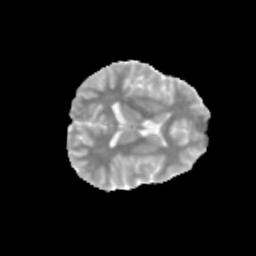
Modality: MD
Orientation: axial
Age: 13
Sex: female
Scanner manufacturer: siemens
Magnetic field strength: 3 T
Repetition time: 3.8 s
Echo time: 0.07 s